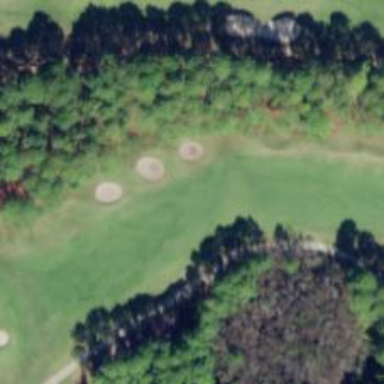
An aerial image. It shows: View of golf hole.